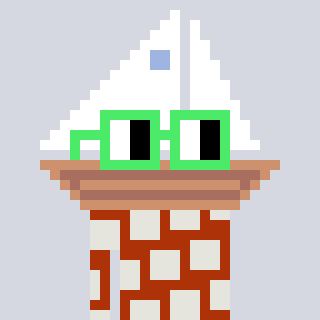
a pixel art character with square light green glasses, a sailboat-shaped head and a hotbrown-colored body on a cool background